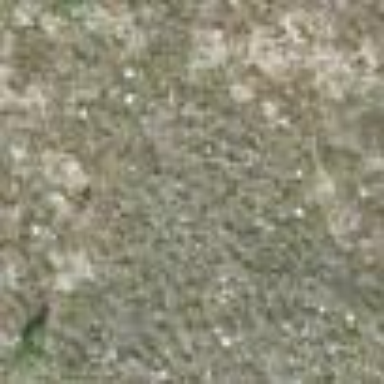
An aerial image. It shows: Woodland with needle-leaved trees.